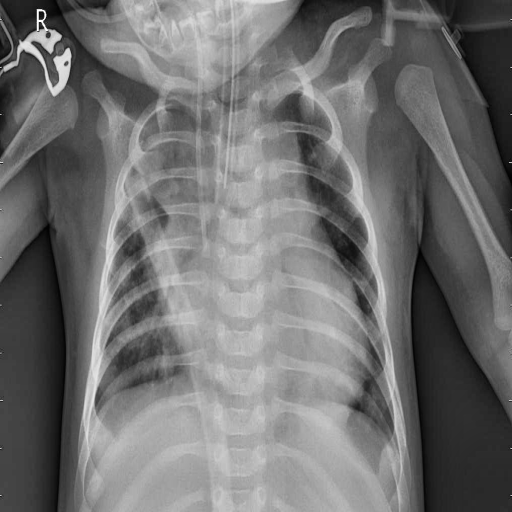
Finding: PNEUMONIA